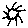
Label: sun